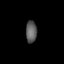
Tissue: lung
Cell type: Epithelial cells
Senescence score: 0.2428
Nuclear area (px): 234
Mean DAPI intensity: 92.722